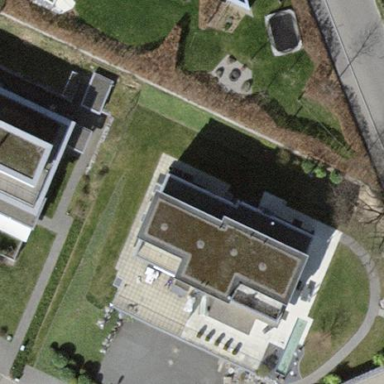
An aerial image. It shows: Terrace building.